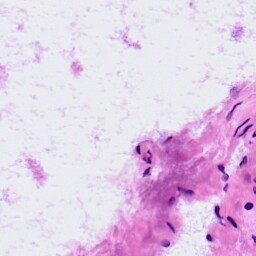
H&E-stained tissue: LymphNode